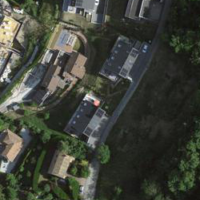
EUNIS habitat code: 55
Species observed at this site:
Prunus spinosa